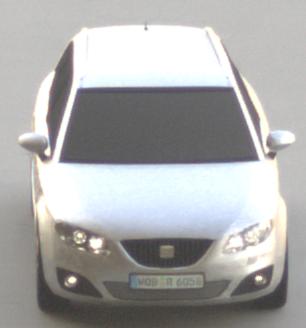
Make: SEAT
Model: Exeo ST 1.6
Detailed model: Exeo (3R) ST
Model produced from: 2010/05
Model produced until: 2010/08
Doors: 5
Color: white
Road condition: dry road
Daytime: morning or afternoon
Contrast: medium contrast